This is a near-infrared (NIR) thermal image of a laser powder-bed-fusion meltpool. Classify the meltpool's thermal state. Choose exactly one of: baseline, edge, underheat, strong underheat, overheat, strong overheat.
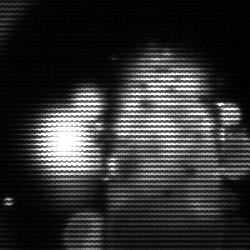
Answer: strong underheat